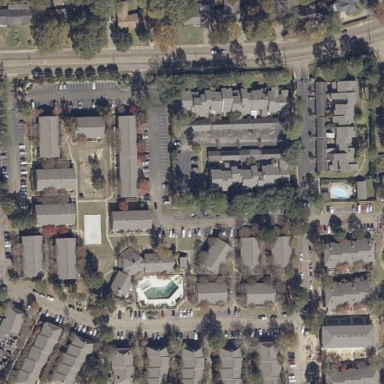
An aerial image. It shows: Residential area with apartments.